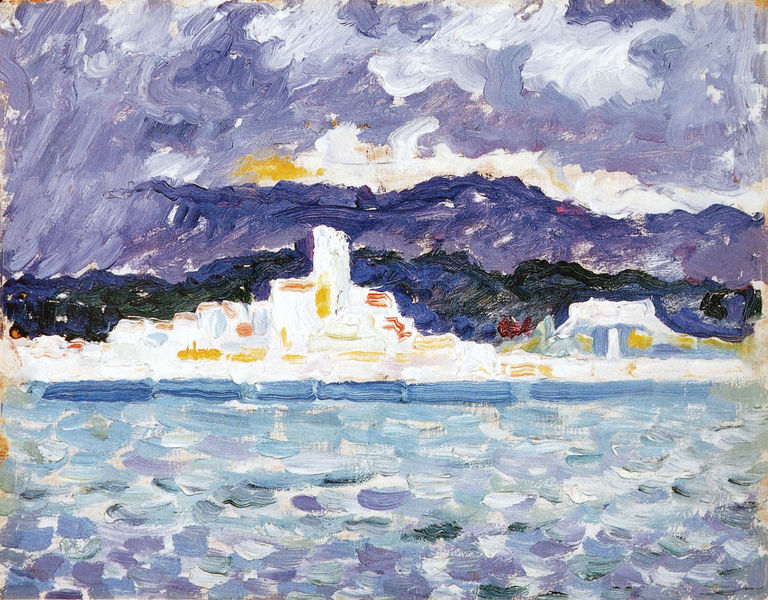
Titel: Antibes. Vent d'est, Antibes. Ostwind
Künstler: Paul Signac
Institution: (Privatsammlung)
Schlagwörter: berg, blau, dunkel, gemälde, himmel, meer, wasser, weiß, wolken, aquarell, bäume, fluss, gelb, grün, impressionismus, landschaft, see, stadt, ufer, fenster, hell, licht, schwarz, skizze, haus, rot, wolke, expressionismus, öl, häuser, hügel, sonnenaufgang, büsche, pastos, sonne, land, rosa, wald, turm, bewegt, hellblau, küste, ruhig, strand, wellen, ansicht, ort, pointilismus, berge, farben, gebirge, dorf, dächer, farbe, lila, violett, vegetation, naiv, ölgemälde, seestück, wetter, wogen, duktus, dunkelblau, impressionistisch, ölfarben, striche, skyline, gauguin, fotografie, ortschaft, burg, pinsel, tupfer, pinselstrich, unvollendet, expressiv, lichtspiel, siedlung, seurat, signac, farbtupfer, mittelmeer, bewuchs, pointillismus, postimpressionismus, georges seurat, farbpunkte, pointelismus, prospekt, farbkontrast, impressionisms, meereslandschaft, küste himmel, antibes